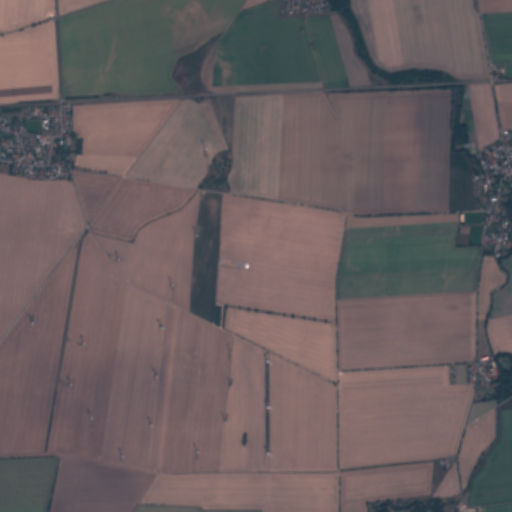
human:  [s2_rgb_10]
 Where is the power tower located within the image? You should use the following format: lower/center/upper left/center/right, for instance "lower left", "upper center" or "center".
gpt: The power tower is located in the upper of the image.
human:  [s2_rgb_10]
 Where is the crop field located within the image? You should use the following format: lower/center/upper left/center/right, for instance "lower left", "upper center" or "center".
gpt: There is no crop field in the image.